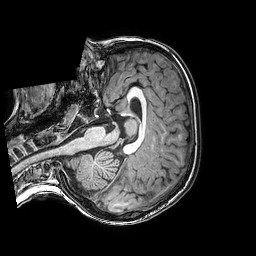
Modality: T1w
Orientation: axial
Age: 6
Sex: female
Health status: healthy